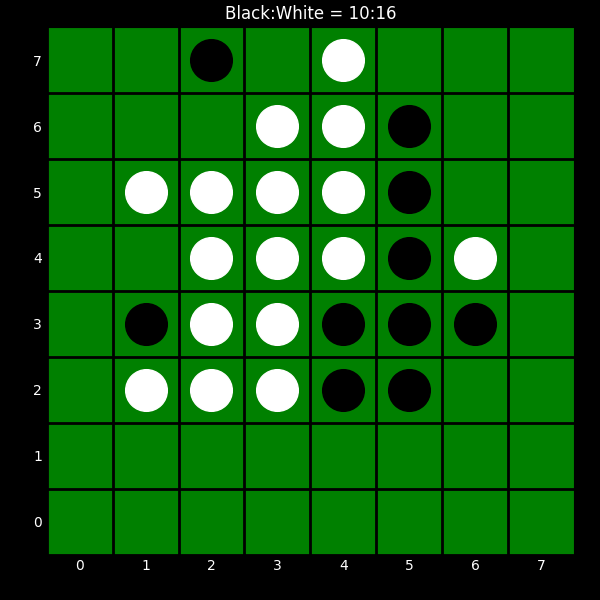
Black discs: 10
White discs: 16